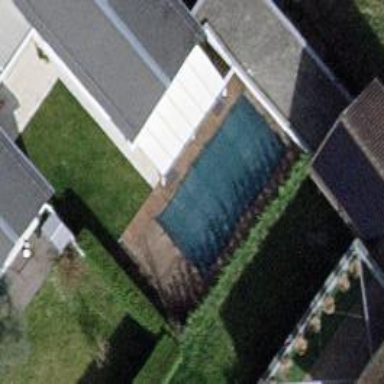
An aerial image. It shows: Swimming pool located in leisure land.